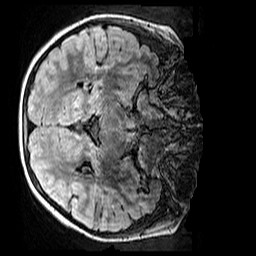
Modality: FLAIR
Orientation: axial
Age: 10
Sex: male
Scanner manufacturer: siemens
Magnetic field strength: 3 T
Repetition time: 5 s
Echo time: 0.388 s